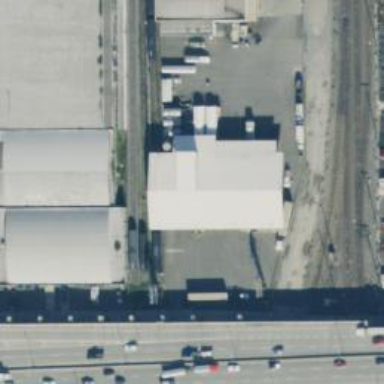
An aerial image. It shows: Railway yard with building passage tunnel.